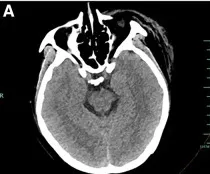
Results of the cranial CT scans during the patient's hospital stay. (A) Results of the patient's cranial CT on Day 1.
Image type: radiology (ct)